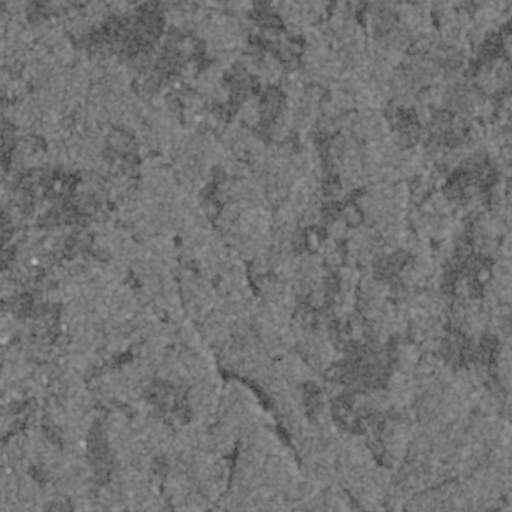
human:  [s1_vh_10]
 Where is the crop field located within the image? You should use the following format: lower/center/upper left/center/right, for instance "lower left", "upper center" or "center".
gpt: The crop field is located in the upper right of the image.
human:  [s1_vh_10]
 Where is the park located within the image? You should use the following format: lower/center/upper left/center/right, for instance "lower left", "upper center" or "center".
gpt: The park is located in the lower left of the image.
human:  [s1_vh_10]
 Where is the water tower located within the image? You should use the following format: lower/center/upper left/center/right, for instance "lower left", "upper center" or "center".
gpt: The water tower is located in the lower left of the image.
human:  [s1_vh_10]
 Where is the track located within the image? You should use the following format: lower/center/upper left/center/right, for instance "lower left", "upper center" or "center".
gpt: There is no track in the image.

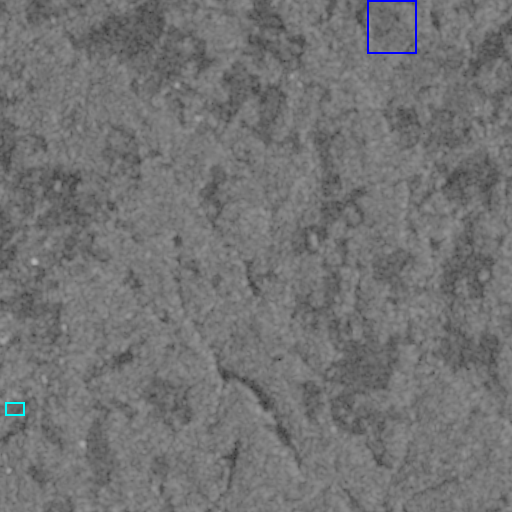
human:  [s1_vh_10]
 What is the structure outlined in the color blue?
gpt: The structure outlined in blue is a crop field.
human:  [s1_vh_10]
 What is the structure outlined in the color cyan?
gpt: The structure outlined in cyan is a park.
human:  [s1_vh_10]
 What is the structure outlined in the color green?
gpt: There is no green outline.